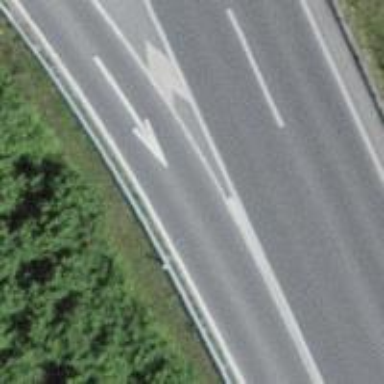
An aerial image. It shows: Road with "give way" sign.